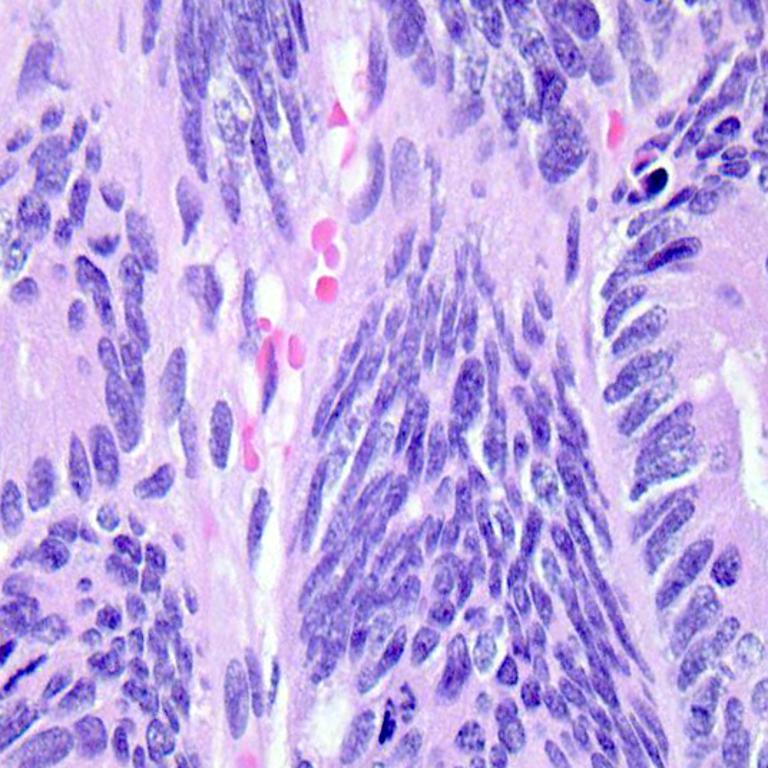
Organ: colon
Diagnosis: adenocarcinomas